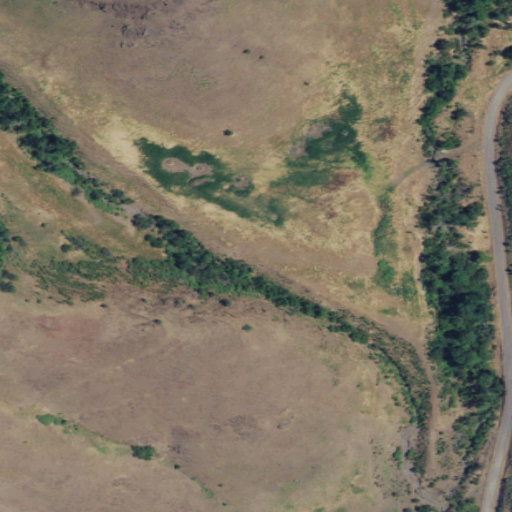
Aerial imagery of valley in Washington named Garden Gulch containing grassland and shrub